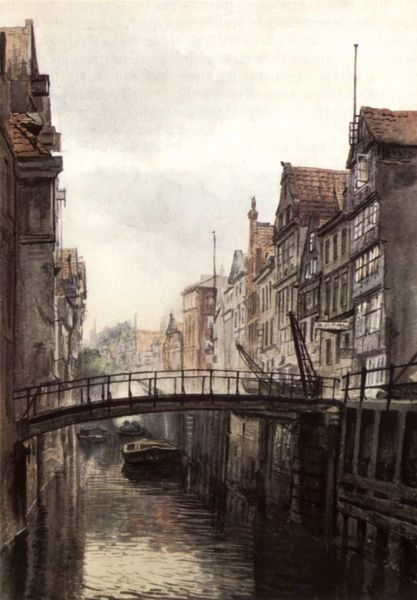
Titel: Hamburg, Brücke beim Kleinen Jungfernstieg
Künstler: Ebba Tesdorpf
Standort: Hamburg
Institution: Museum für Hamburgische Geschichte
Schlagwörter: baum, blau, dunkel, gemälde, himmel, wasser, weiß, wolken, aquarell, bäume, fluss, grün, impressionismus, stadt, ufer, braun, fenster, grau, hell, holz, licht, schwarz, zeichnung, dach, gebäude, haus, rot, wolke, hochformat, stein, holland, niederlande, bach, gracht, horizont, häuser, spiegelung, brücke, gewässer, gitter, kanal, händler, boot, boote, kahn, deutschland, schiff, schiffe, wellen, ansicht, fassade, fassaden, gasse, perspektive, vedute, venedig, spiegelbild, leere, dächer, giebel, mauer, vegetation, sepia, hafen, kähne, anleger, bogenbrücke, kai, masten, quai, steg, realistisch, balken, geländer, tor, impression, flucht, foto, fotografie, stadtansicht, eng, stangen, kran, gauben, zentralperspektive, photo, schein, landschaftsbild, fluchtpunkt, mittelalter, fachwerk, fachwerkhäuser, dachgauben, gaube, kontor, anlegestelle, speicher, amsterdam, amsterdamm, grachten, antenne, häuserzeile, häuserfront, häuserreihe, häuserzeilen, gondel, großstadt, hamburg, krahn, kräne, speicherstadt, barke, häuserfronten, fleet, krähne, fahnenmasten, wasserstraße, warenhaus, graacht, warenhäuser, fachwer, hambur, brücke fluss